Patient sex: F
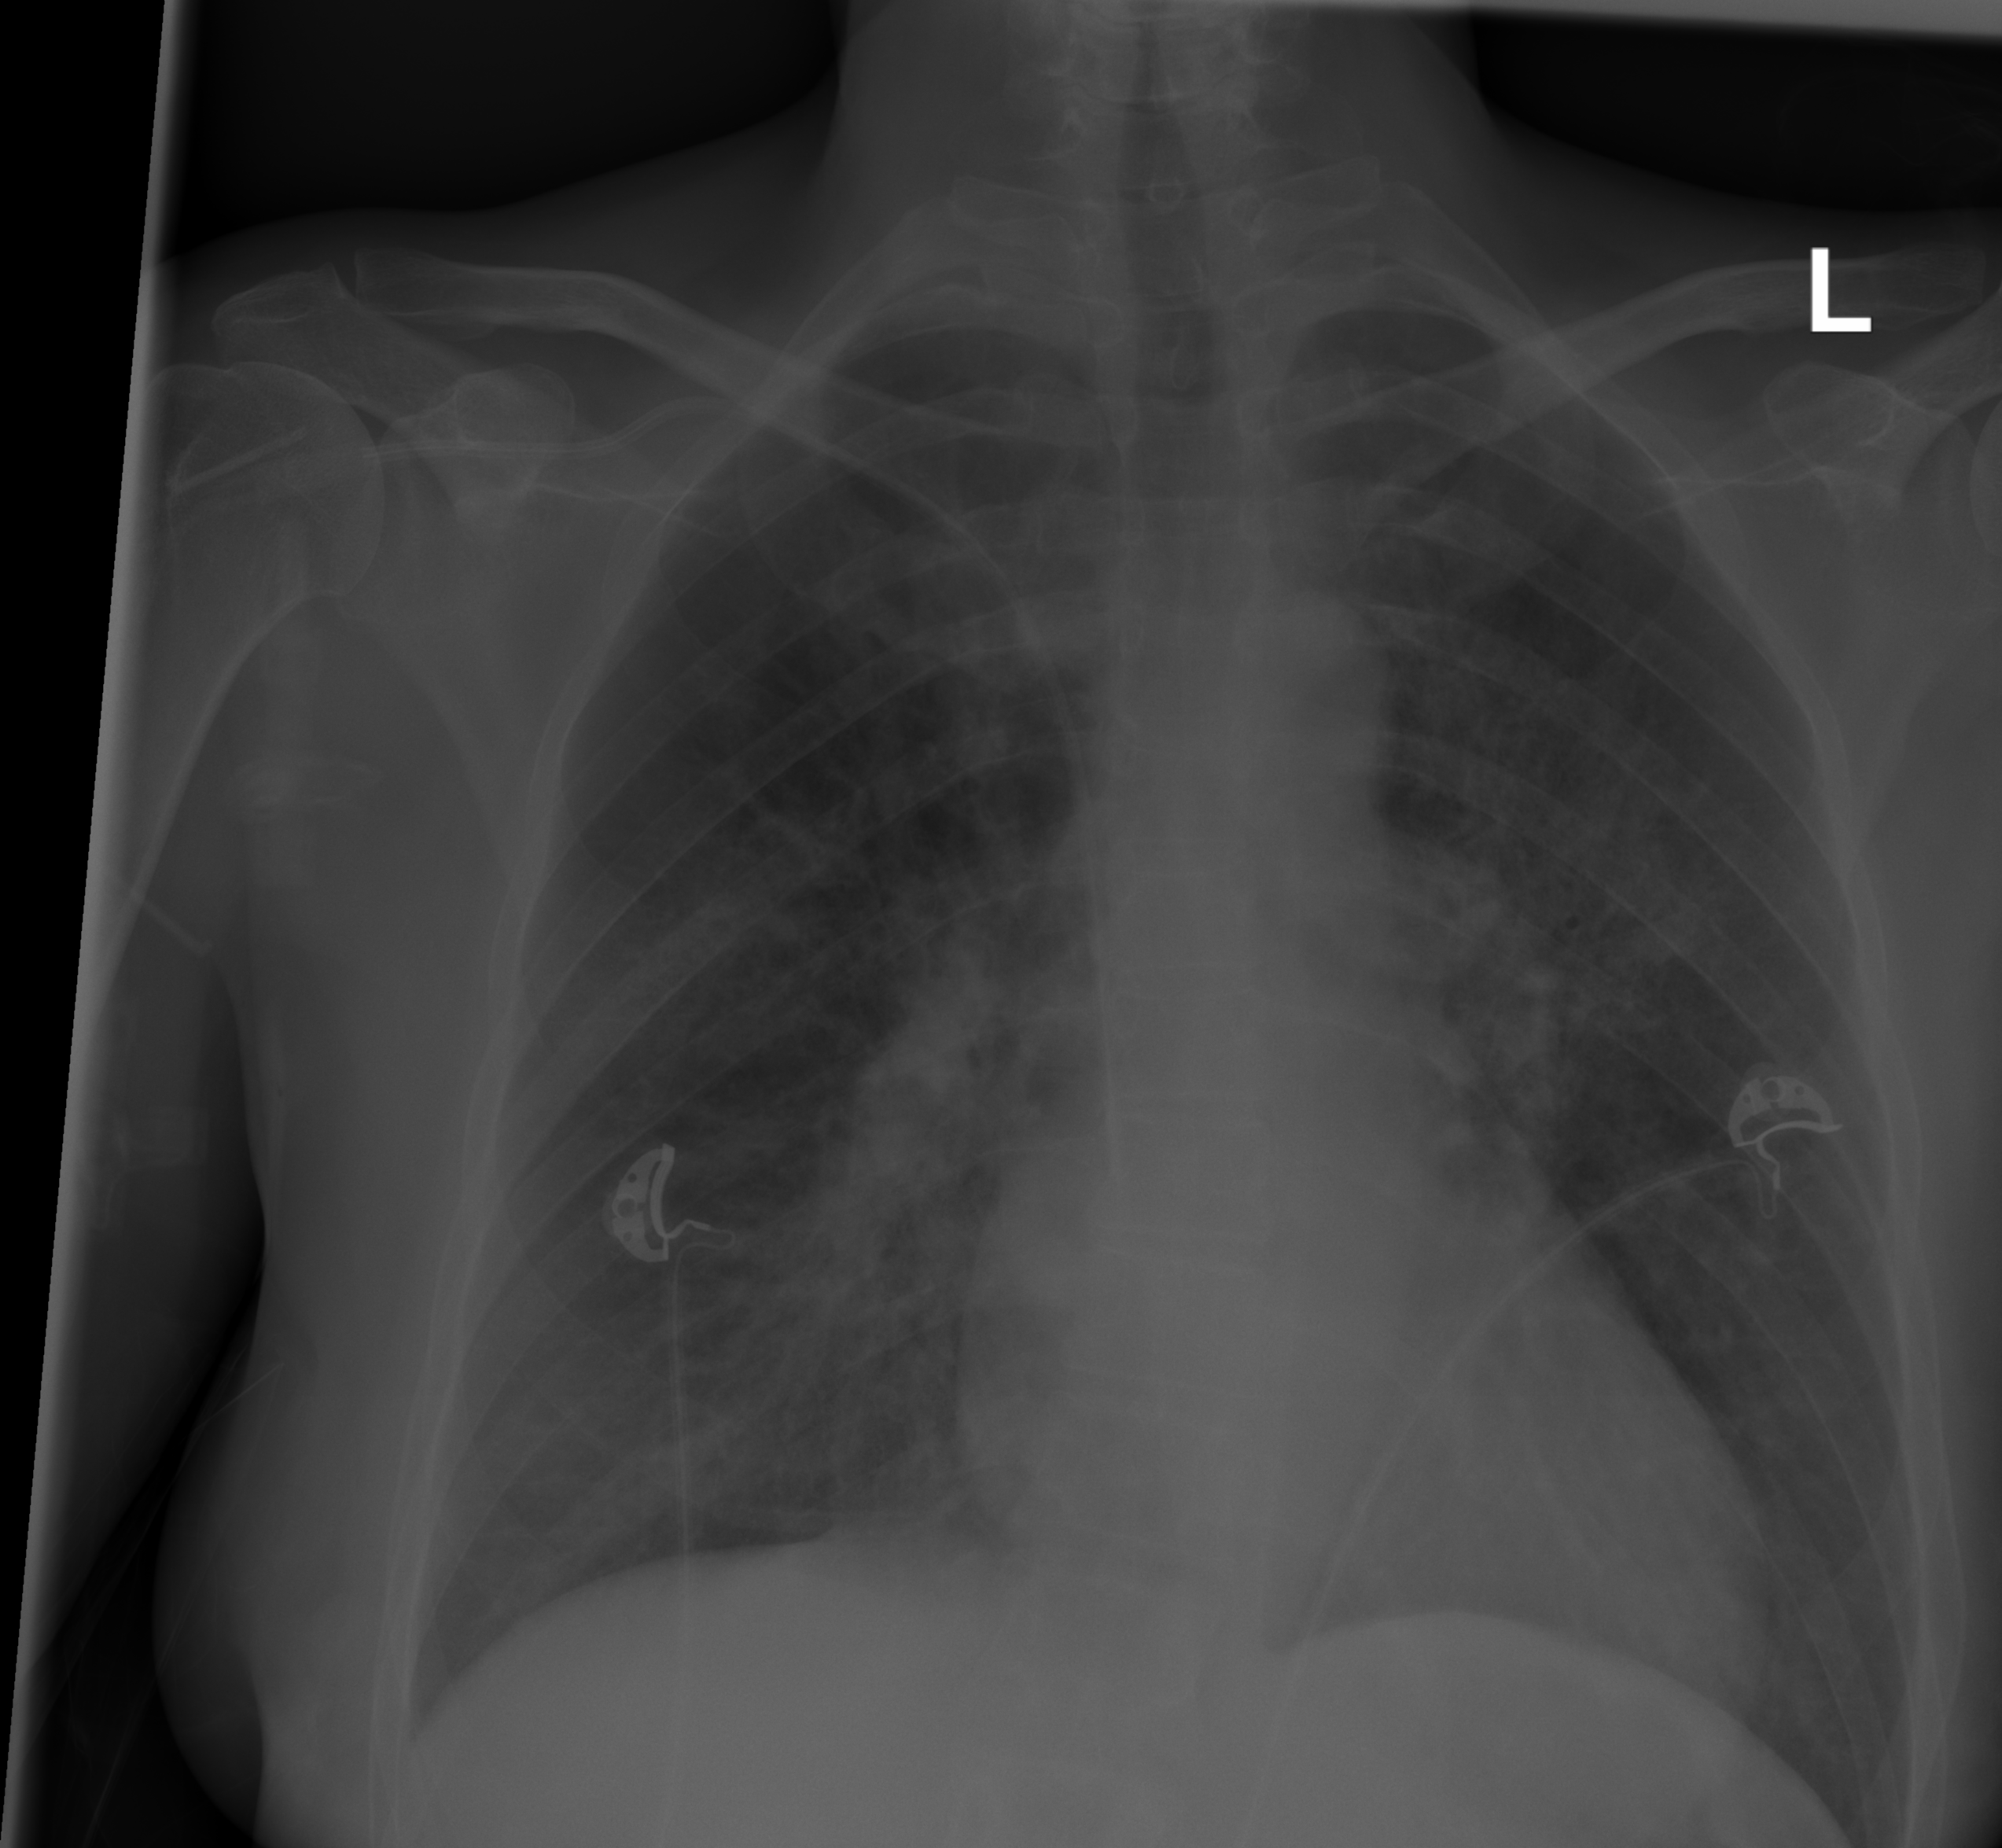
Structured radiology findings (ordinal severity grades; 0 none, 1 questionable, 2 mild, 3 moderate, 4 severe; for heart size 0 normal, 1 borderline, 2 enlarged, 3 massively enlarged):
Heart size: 0
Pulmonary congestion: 0
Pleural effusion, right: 0
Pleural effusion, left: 0
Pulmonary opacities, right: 2
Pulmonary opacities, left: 2
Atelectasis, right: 0
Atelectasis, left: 0